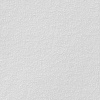
Atmospheric dust classification: not_dusty